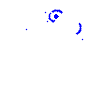
Particle: proton